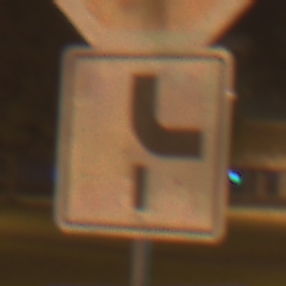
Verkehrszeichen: VerlaufVorfahrtsstrasse10
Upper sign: Stop
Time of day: Night
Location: Outdoor (Urban)
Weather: PartlyCloudy
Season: NotSpecified
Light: Artificial